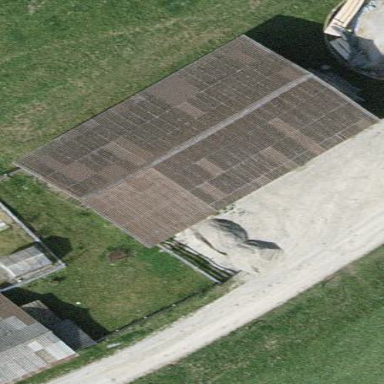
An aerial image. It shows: Shed building.